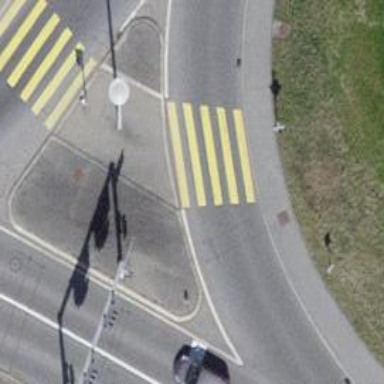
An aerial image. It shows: Kerb serving as barrier.